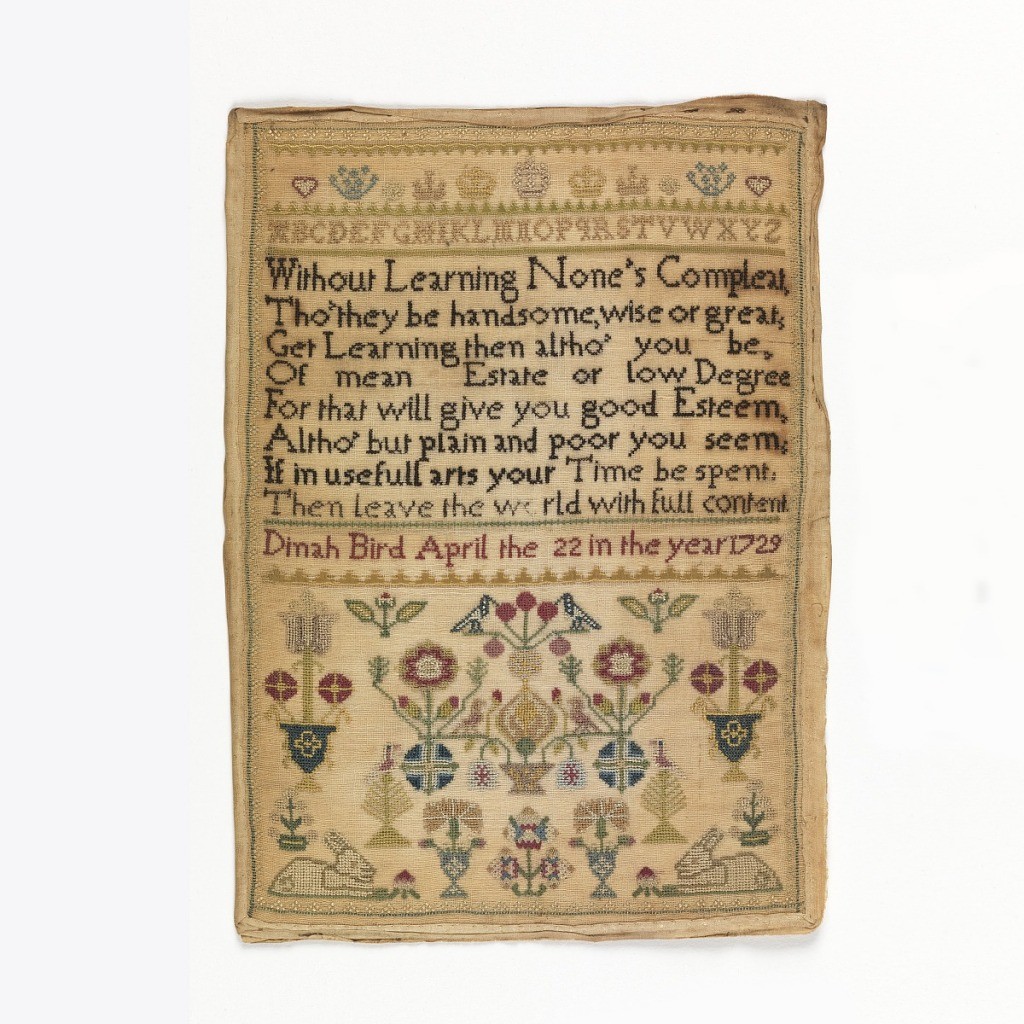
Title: Sampler
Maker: Dinah Bird, English
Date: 1729
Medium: silk embroidery on cotton foundation Technique: embroidered in cross, satin, rococo, running and double running stitches on plain weave foundation; sewn to linen tape and mounted on paper
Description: Band of crowns, alphabet, verse "Without Learning None's Compleat/ Tho' they be handsome, wise or Great/ get Learning then, altho' you be, Of mean Estate or low Degree.  For that will give you good Esteem, Altho' but plain and poor you seem, if in useful arts your Time be spent, then leave the world with full content."  Then signature, lowerfield with scattered motifs.